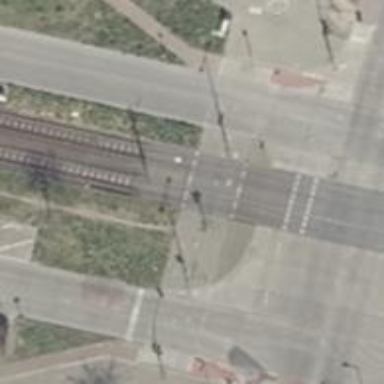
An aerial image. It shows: Tram crossing with traffic signals.